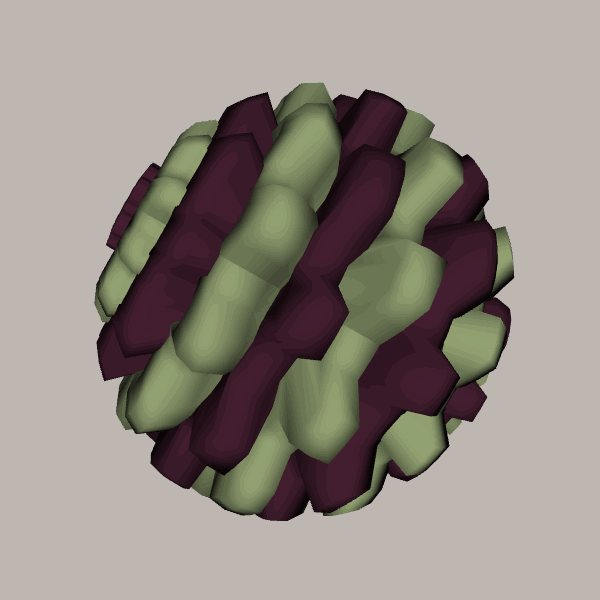
Background: light